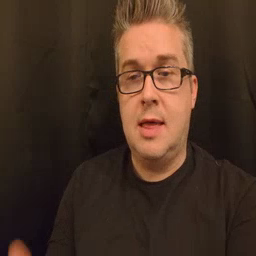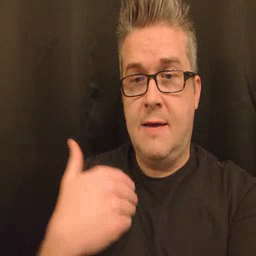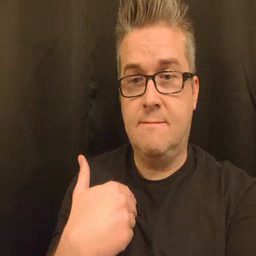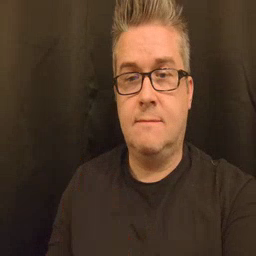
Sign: have